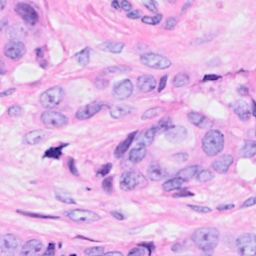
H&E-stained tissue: Breast